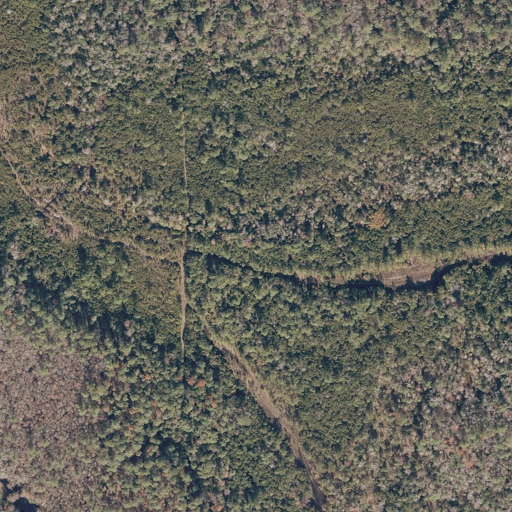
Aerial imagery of island in Mississippi named Gopher Island containing only woody wetlands